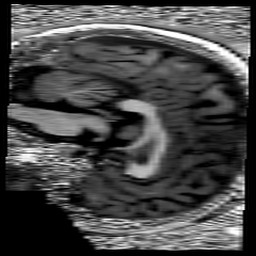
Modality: UNIT1
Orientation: sagittal
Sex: female
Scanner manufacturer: siemens
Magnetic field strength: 3 T
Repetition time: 5 s
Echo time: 0.00355 s